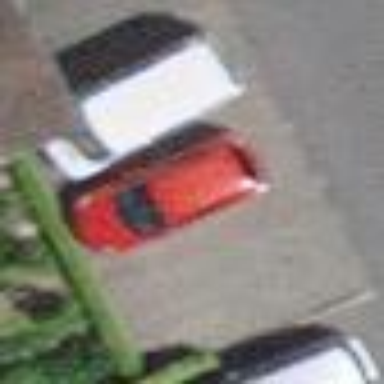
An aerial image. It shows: Street-side parking area.